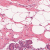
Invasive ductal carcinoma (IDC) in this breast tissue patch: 0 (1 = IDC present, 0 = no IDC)